Question: I have an extremely nested, hierarchical, list (it contains biological data on ordering of species). See the example, where I selected only three of the possible 10 levels of nesting.
I'd like to display this list horizontally, as an organizational chart that has been rotated 90 degrees.

I get the exact right lay-out when I apply a width to each and every child-ul. Fortunately, the tree is generated by JavaScript and applying inline styles is easy. (As such:)
'''
<ul class="wrapper" style="width: 120px;">
'''
However, I realy would like to get rid of these inline styles, because the whole management of the tree would become so much easier without them. (Consider the possibility of showing/hiding child levels or even removing complete levels of organisation)
As you can see in the fiddles, removing the inline styled width, doesn't work. Which is strange, because I've set a width for the label. ?
Here on stack overflow, several similar question have been asked. These suggest setting and . But, too bad, it doens't work...
<URL>
<URL>
Basically, my question boils down to: in the following css/html,
'''
<head>
<style type="text/css">
.label{
width: 120px;
text-align: center;
}
.wrapper{
display: inline-block;
vertical-align: middle;
padding-left: 0;
}
.label, .wrapper{
display: inline-block;
vertical-align: middle;
width: 110px;
}
.taxon{
display: inline-block;
overflow: hiden;
outline: 1px dotted #ddd;
margin: 5px 0;
text-align: left;
}
</style>
'''
'''
<ul class="wrapper" style="width: 360px;">
<li class="taxon ">
<div class="label">Balaenopteridae</div>
<ul class="wrapper" style="width: 240px;">
<li class="taxon ">
<div class="label">Balaenoptera</div>
<ul class="wrapper" style="width: 120px;">
<li class="taxon">
<div class="label">Balaenoptera acutorostrata</div>
</li>
<li class="taxon">
<div class="label">Balaenoptera borealis</div>
</li>
<li class="taxon">
<div class="label">Balaenoptera edeni</div>
</li>
</ul>
</li>
<li class="taxon">
<div class="label">Megaptera</div>
<ul class="wrapper" style="width: 120px;">
<li class="taxon">
<div class="label">Megaptera novaeangliae</div>
</li>
<li class="taxon">
<div class="label">Megaptera whatever</div>
</li>
</ul>
</li>
</ul>
</li>
</ul>
'''
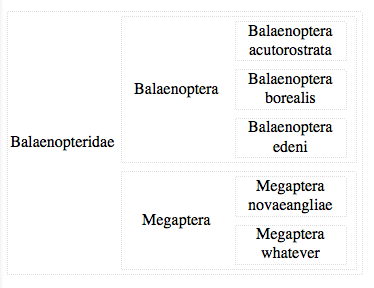
Answer: Update your selectors as follows and remove any defined widths. The key point is 'display: table-cell' of the same family.
<URL>
'''
.label{
border-radius: $taxon-margin;
text-align: center;
}
.wrapper{
vertical-align: middle;
}
.label, .wrapper{
display: table-cell;
vertical-align: middle;
}
.taxon{
display: table-row;
overflow: hidden;
outline: 1px dotted #ddd;
text-align: left;
border-spacing: 5px;
}
'''